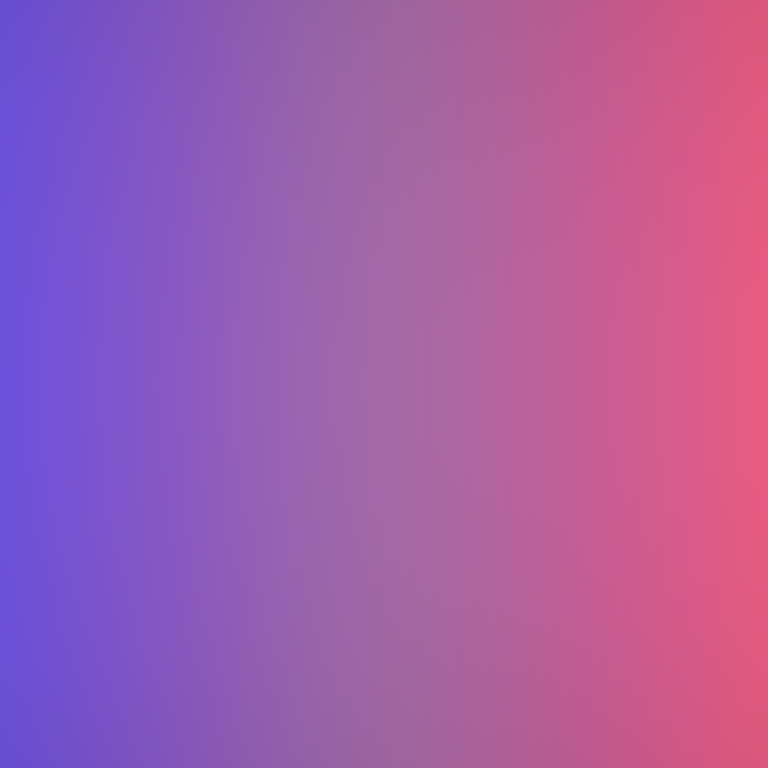
Abstract light effect, smooth gradient from violet to pink, serene atmosphere, soft glow, no room, no furniture, no objects.